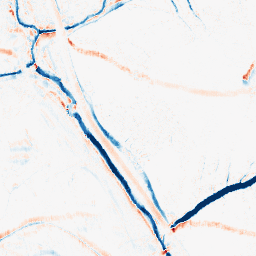
Category: morphological
Decomposition family: morphological_ellipse
Decomposition parameters: operation: average
width: 10
height: 5
Upsampling method: sinc_hamming
Upsampling parameters: scale: 4
kernel_size: 16
Upsampling scale: 4